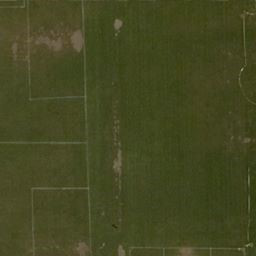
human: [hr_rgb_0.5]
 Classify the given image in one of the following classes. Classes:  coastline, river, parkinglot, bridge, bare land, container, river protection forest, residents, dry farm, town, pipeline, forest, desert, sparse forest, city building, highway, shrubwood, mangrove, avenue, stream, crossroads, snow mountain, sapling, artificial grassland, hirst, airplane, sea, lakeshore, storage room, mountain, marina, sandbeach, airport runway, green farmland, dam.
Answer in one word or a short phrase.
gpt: artificial grassland